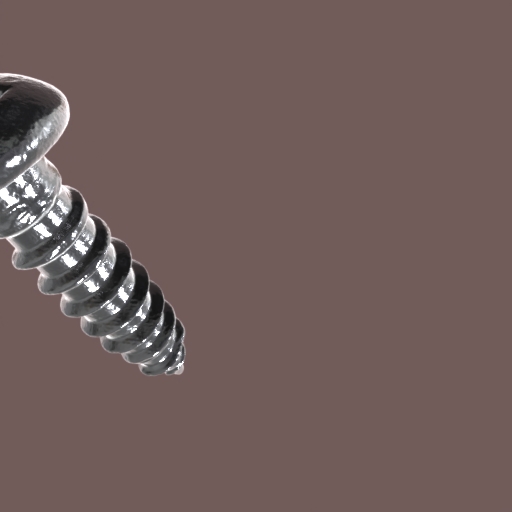
Label: screw